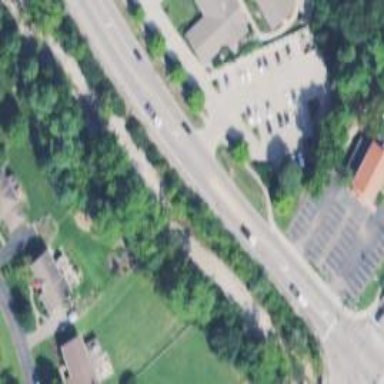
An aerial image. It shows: Tertiary road.